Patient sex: M
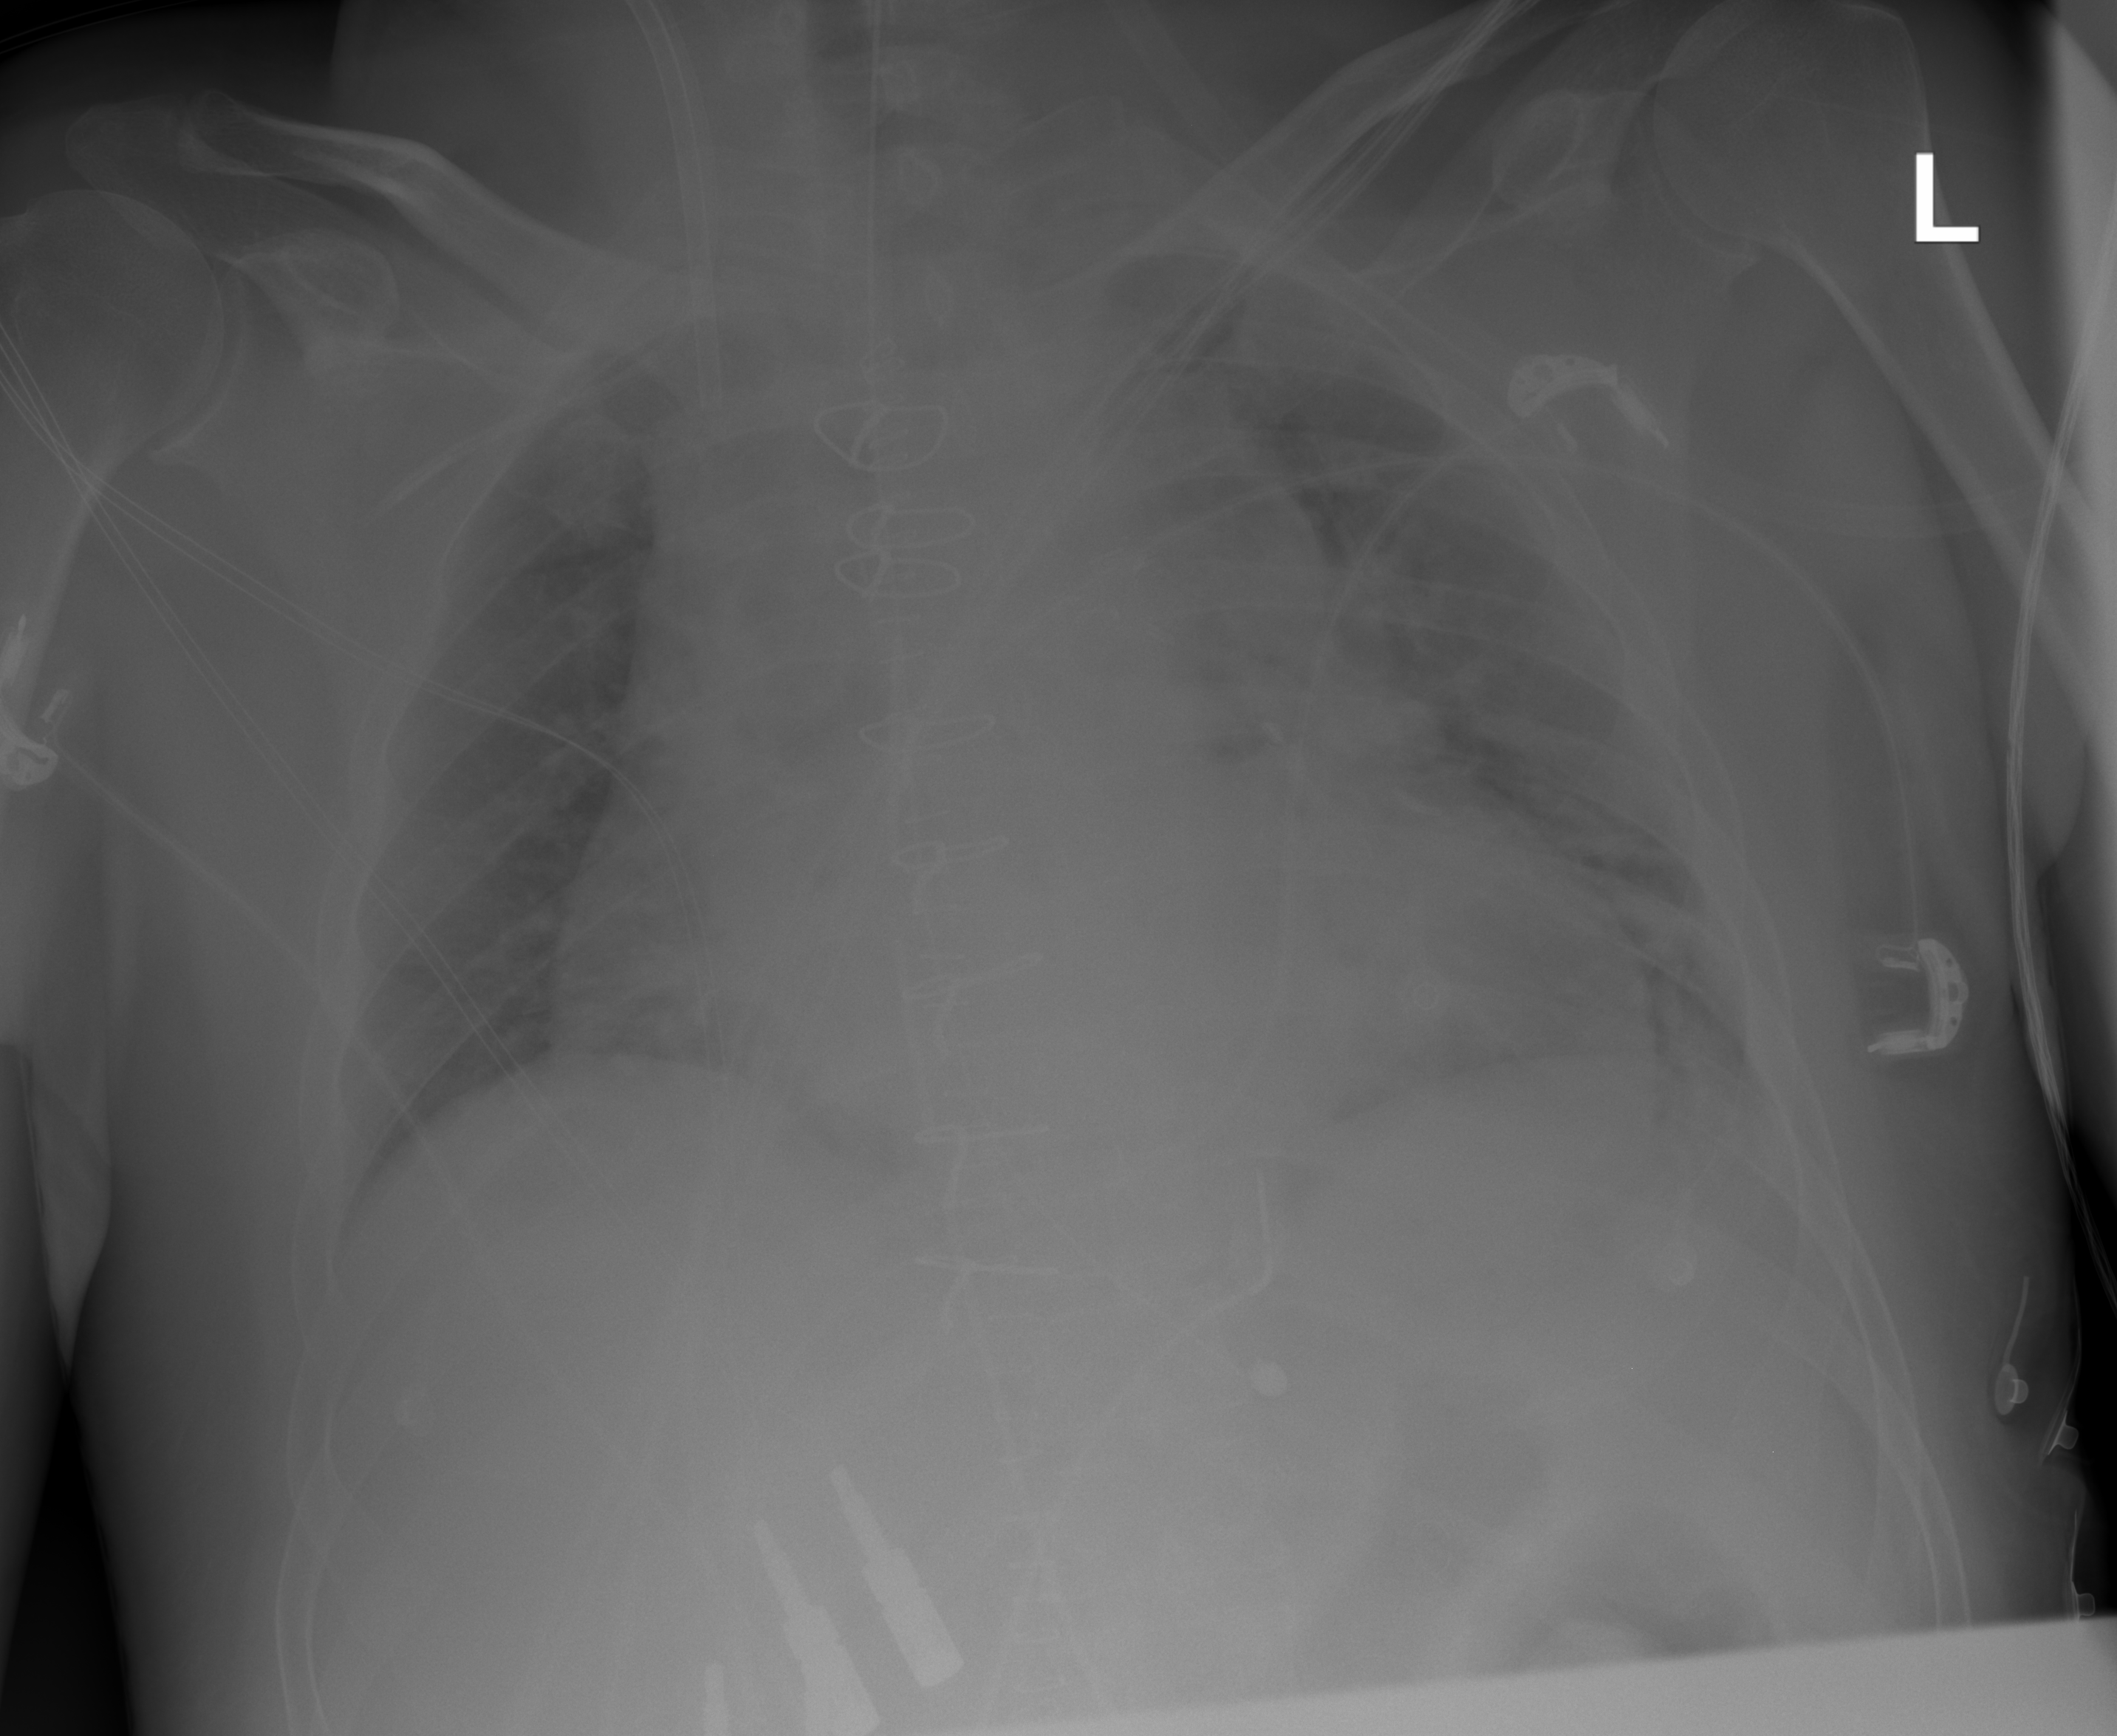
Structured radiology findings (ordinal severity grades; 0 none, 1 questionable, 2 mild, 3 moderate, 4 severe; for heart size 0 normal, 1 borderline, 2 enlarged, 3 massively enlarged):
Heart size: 3
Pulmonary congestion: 2
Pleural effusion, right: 2
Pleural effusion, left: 2
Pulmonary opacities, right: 2
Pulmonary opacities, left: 2
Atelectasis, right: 0
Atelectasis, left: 2